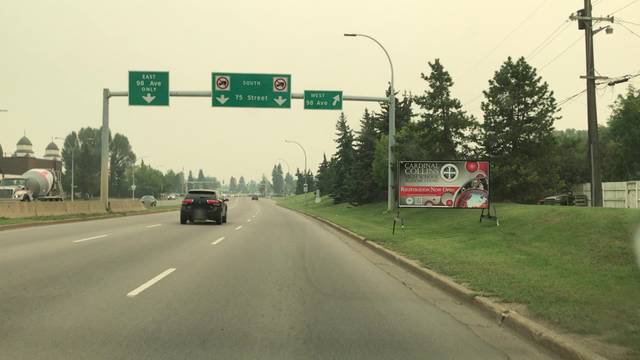
Region: Canada
Coordinates: 53.54, -113.444